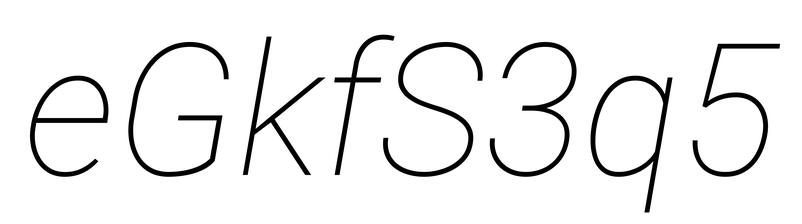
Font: Roboto-Italic_Thin_Italic